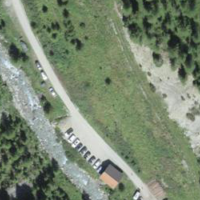
EUNIS habitat code: 26
Species observed at this site:
Chamaenerion angustifolium
Episyrphus balteatus
Stomorhina lunata
Nucifraga caryocatactes
Lophophanes cristatus
Syritta pipiens